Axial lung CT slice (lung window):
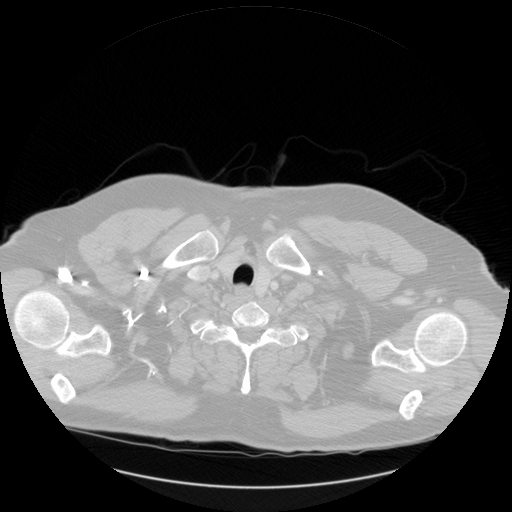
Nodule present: no